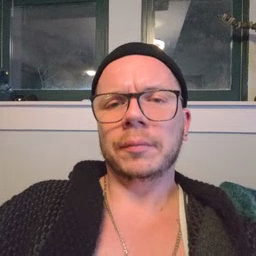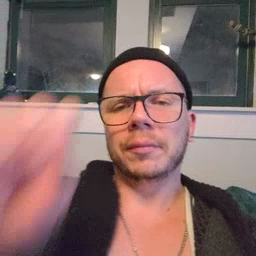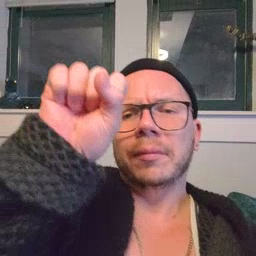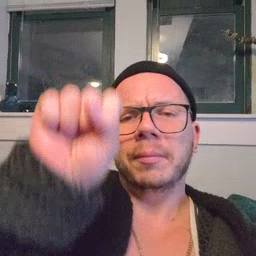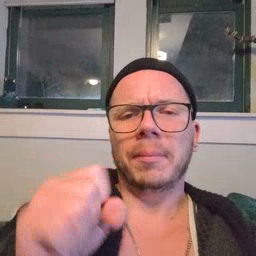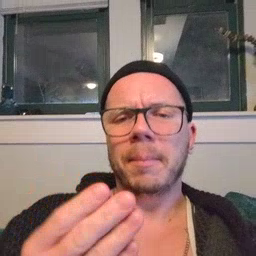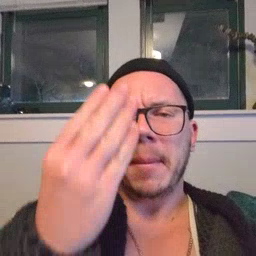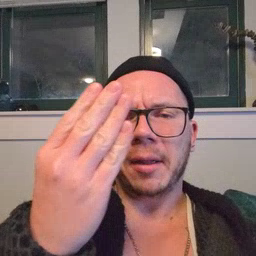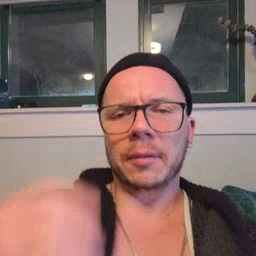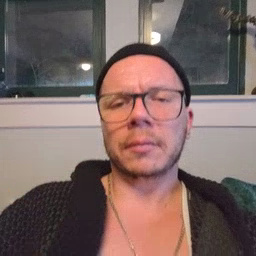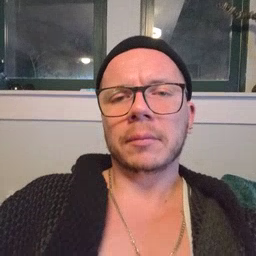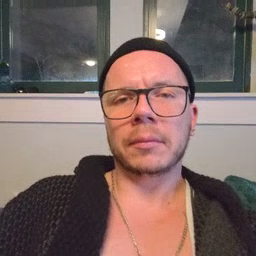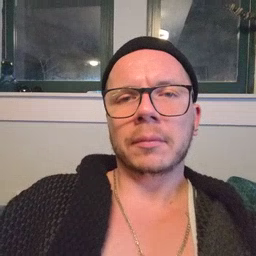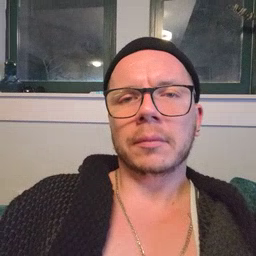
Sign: mitten